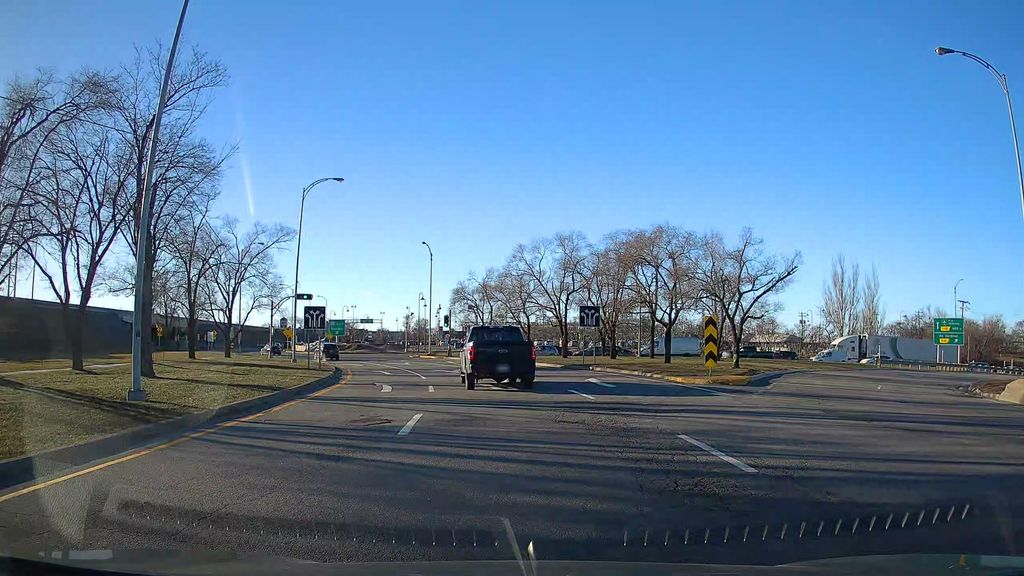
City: montreal